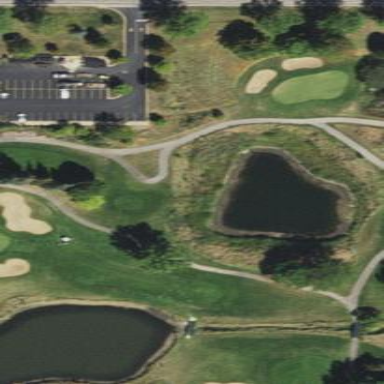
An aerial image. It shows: Scenic view of water hazard on golf course. The natural water feature adds beauty to the landscape.